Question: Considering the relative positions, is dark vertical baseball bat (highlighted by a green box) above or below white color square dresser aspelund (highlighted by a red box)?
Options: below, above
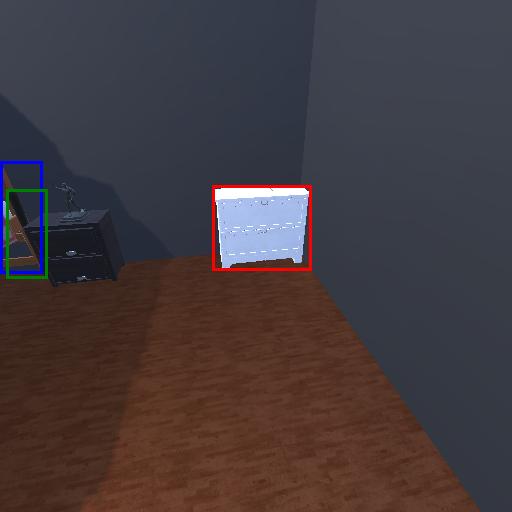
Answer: below